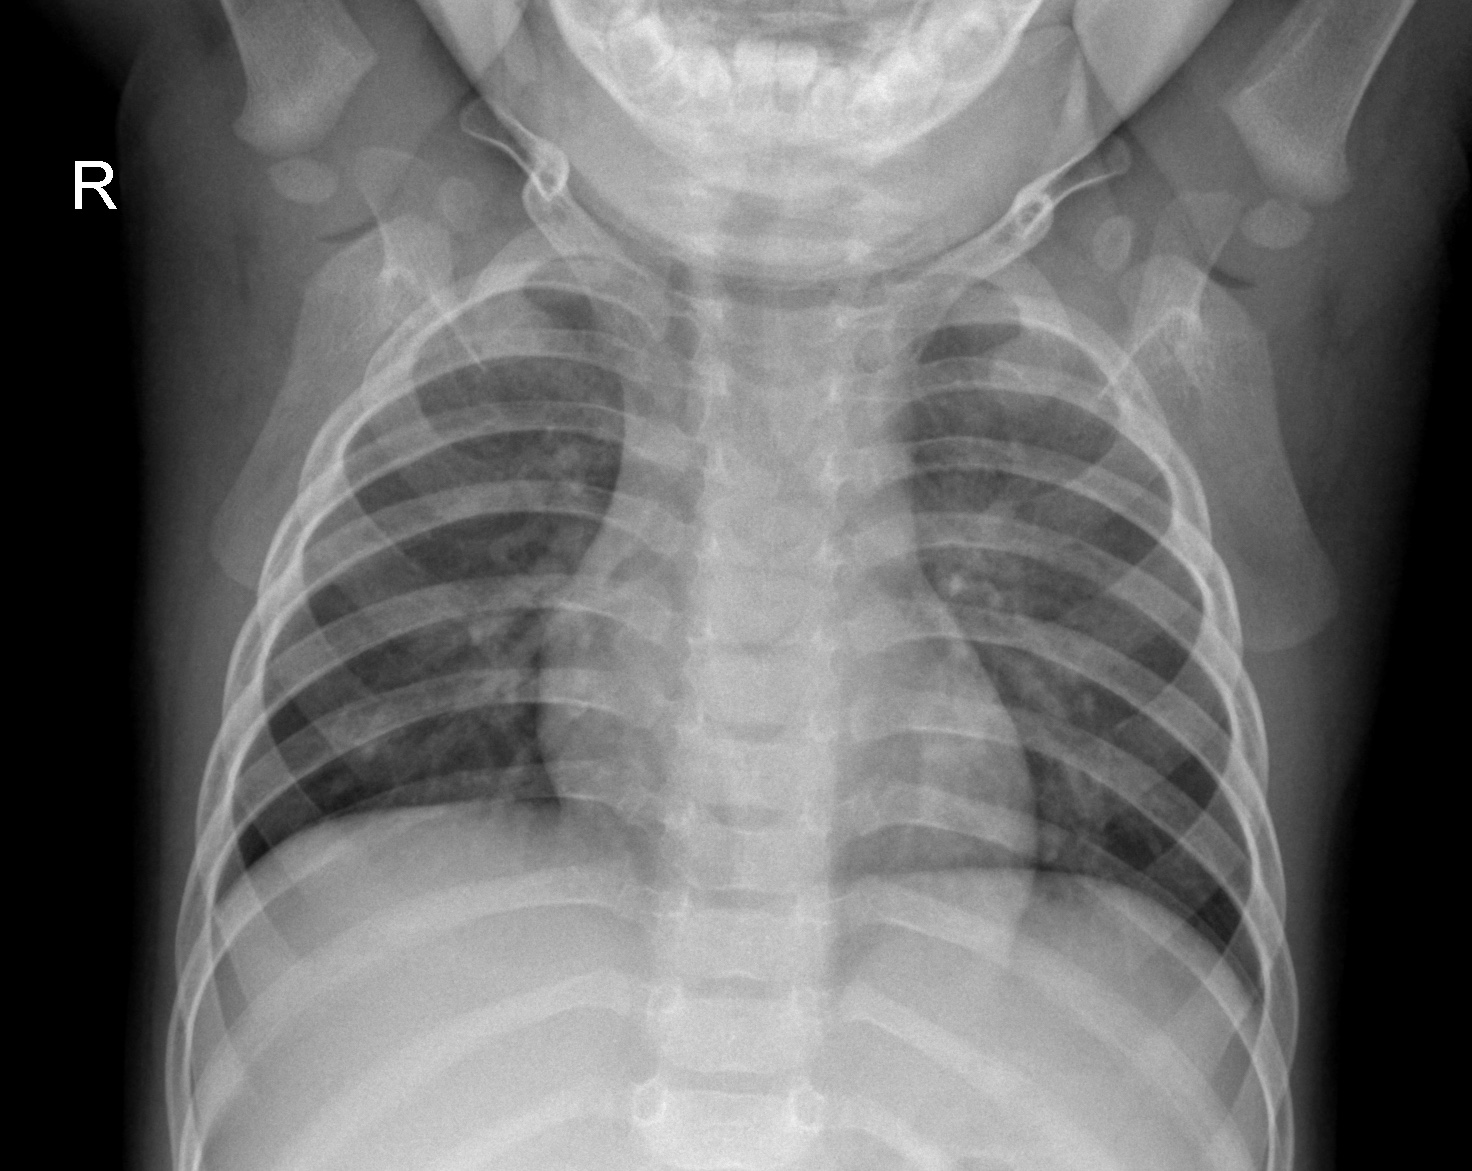
Diagnosis: NORMAL